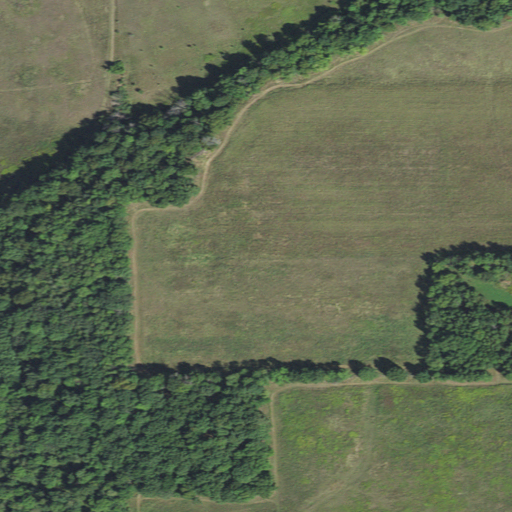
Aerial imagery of valley in Wisconsin named Skunk Hollow containing pasture, cultivated crops, deciduous forest, woody wetlands, mixed forest, and grassland